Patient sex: M
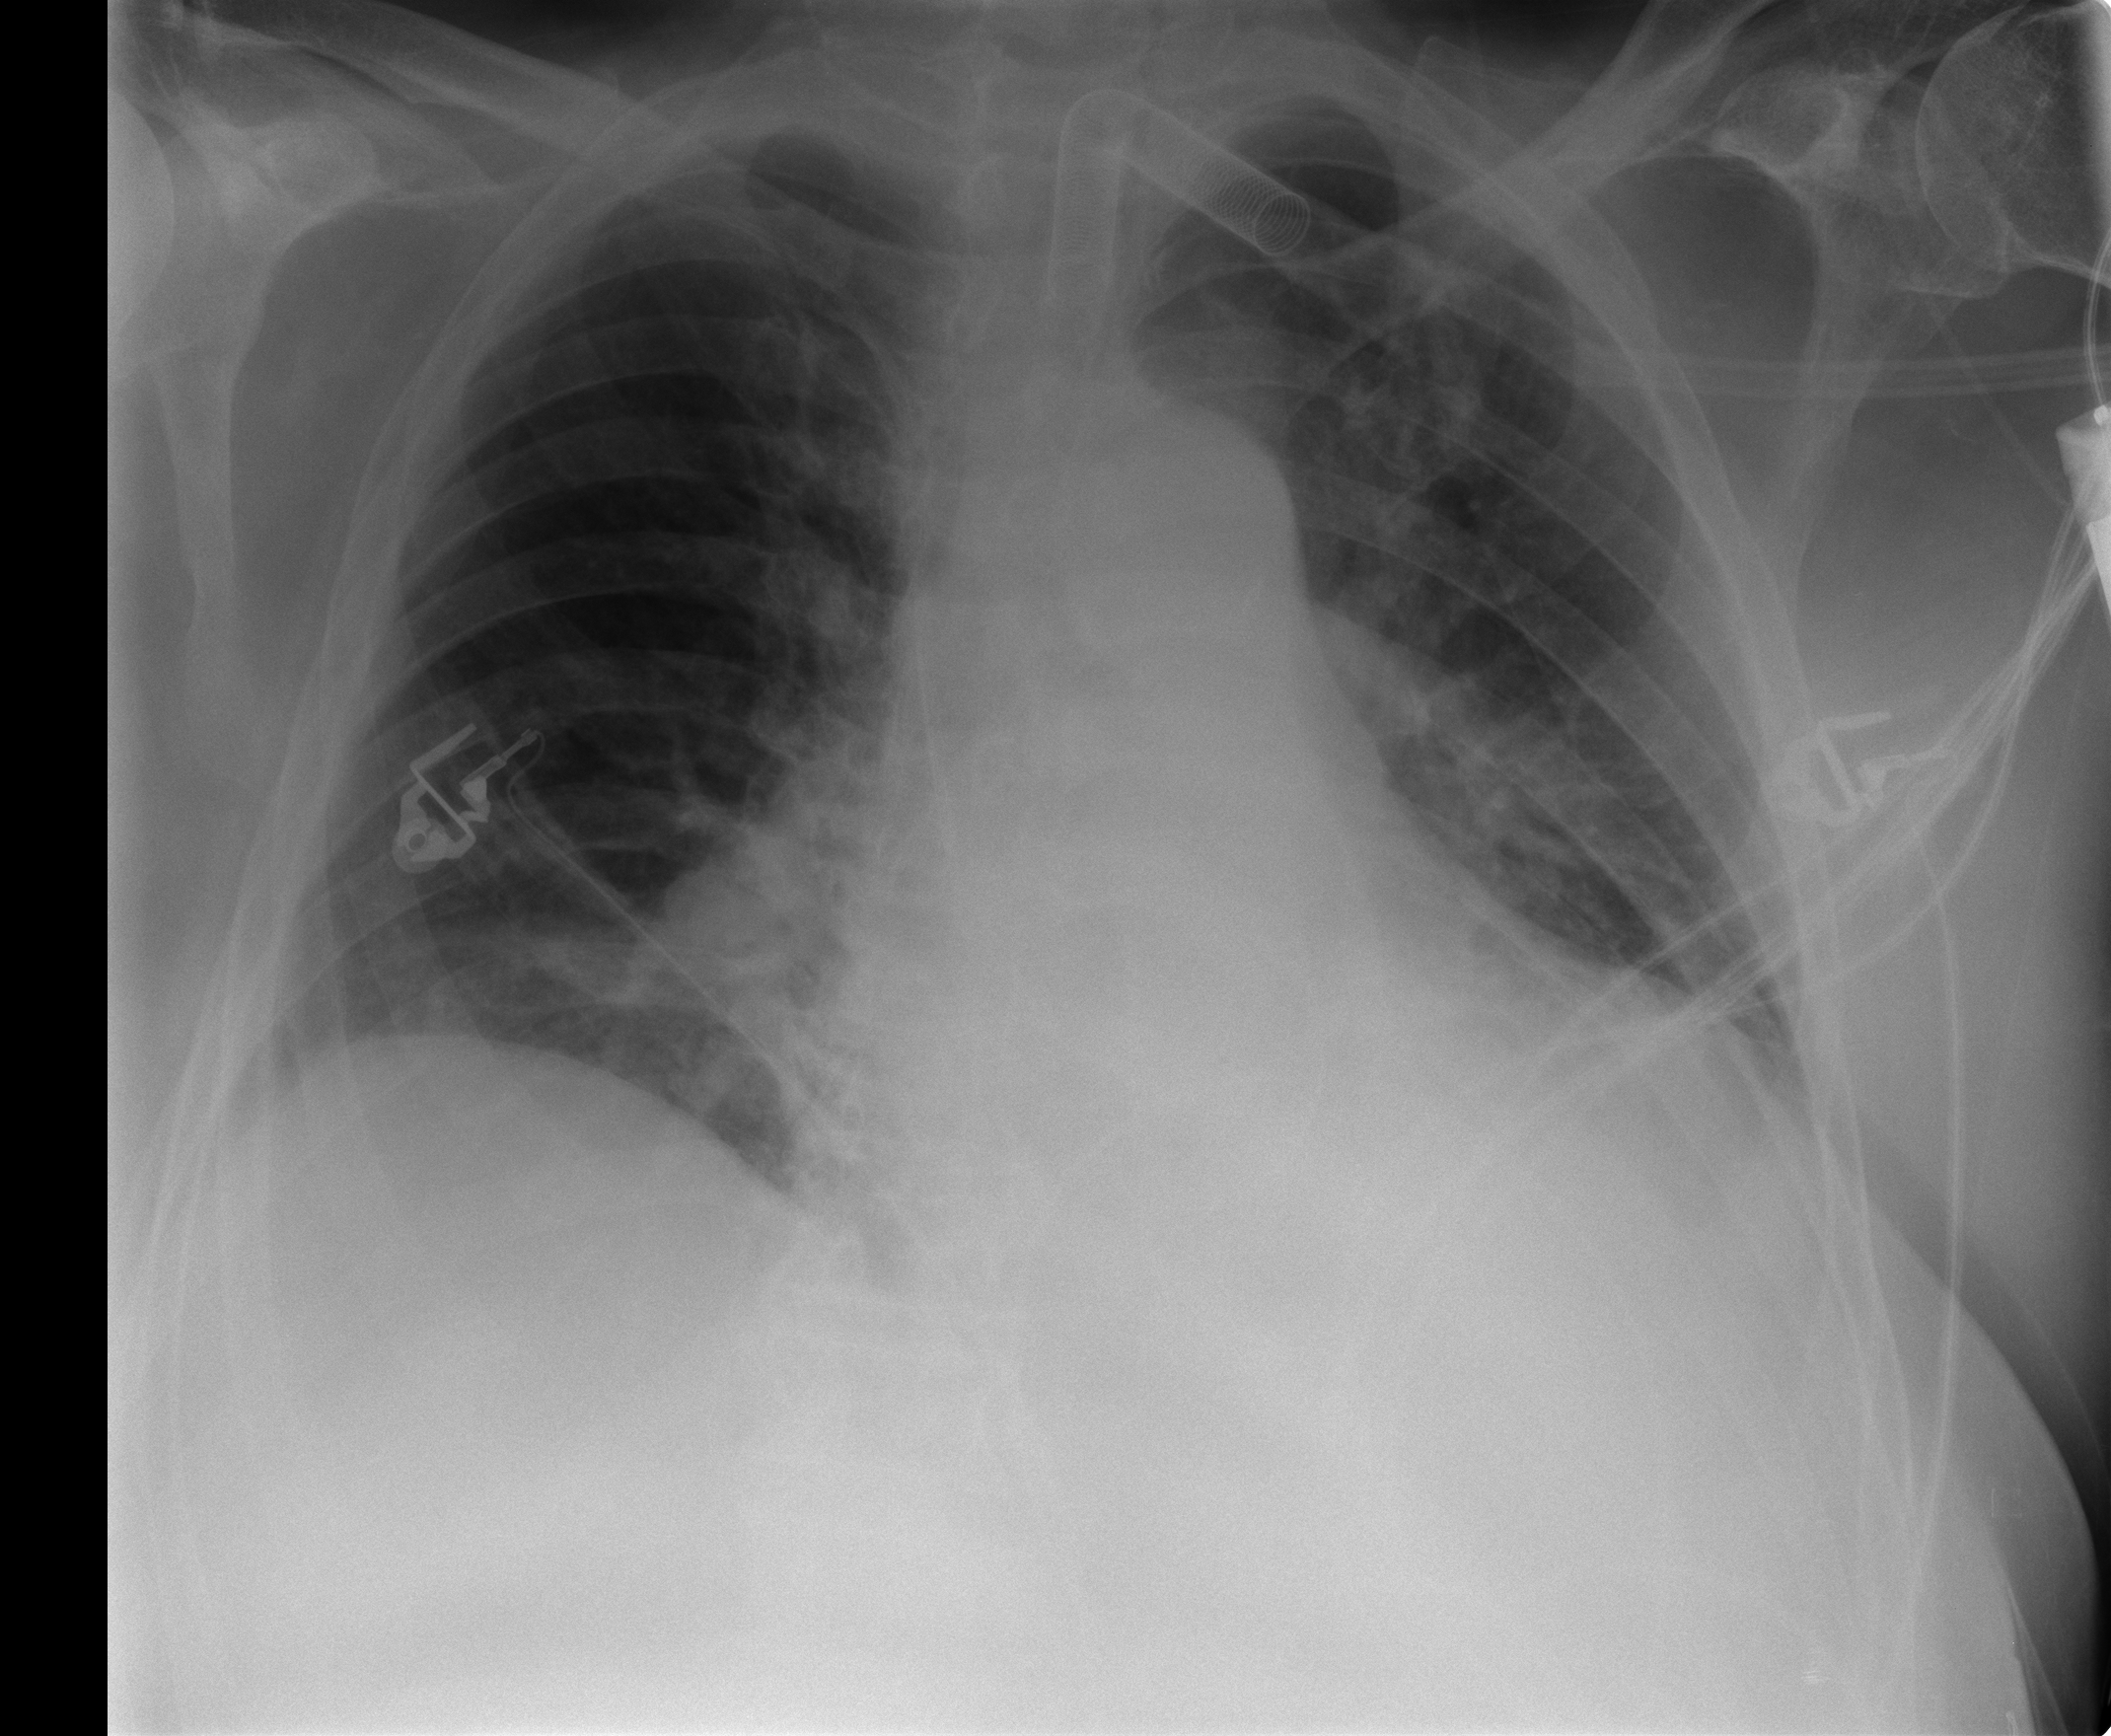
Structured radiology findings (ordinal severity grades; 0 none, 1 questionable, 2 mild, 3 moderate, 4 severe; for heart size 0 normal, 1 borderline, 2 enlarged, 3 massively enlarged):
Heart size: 2
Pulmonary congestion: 2
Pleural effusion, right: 0
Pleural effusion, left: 2
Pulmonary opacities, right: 1
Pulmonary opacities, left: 1
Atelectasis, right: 2
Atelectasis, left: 2